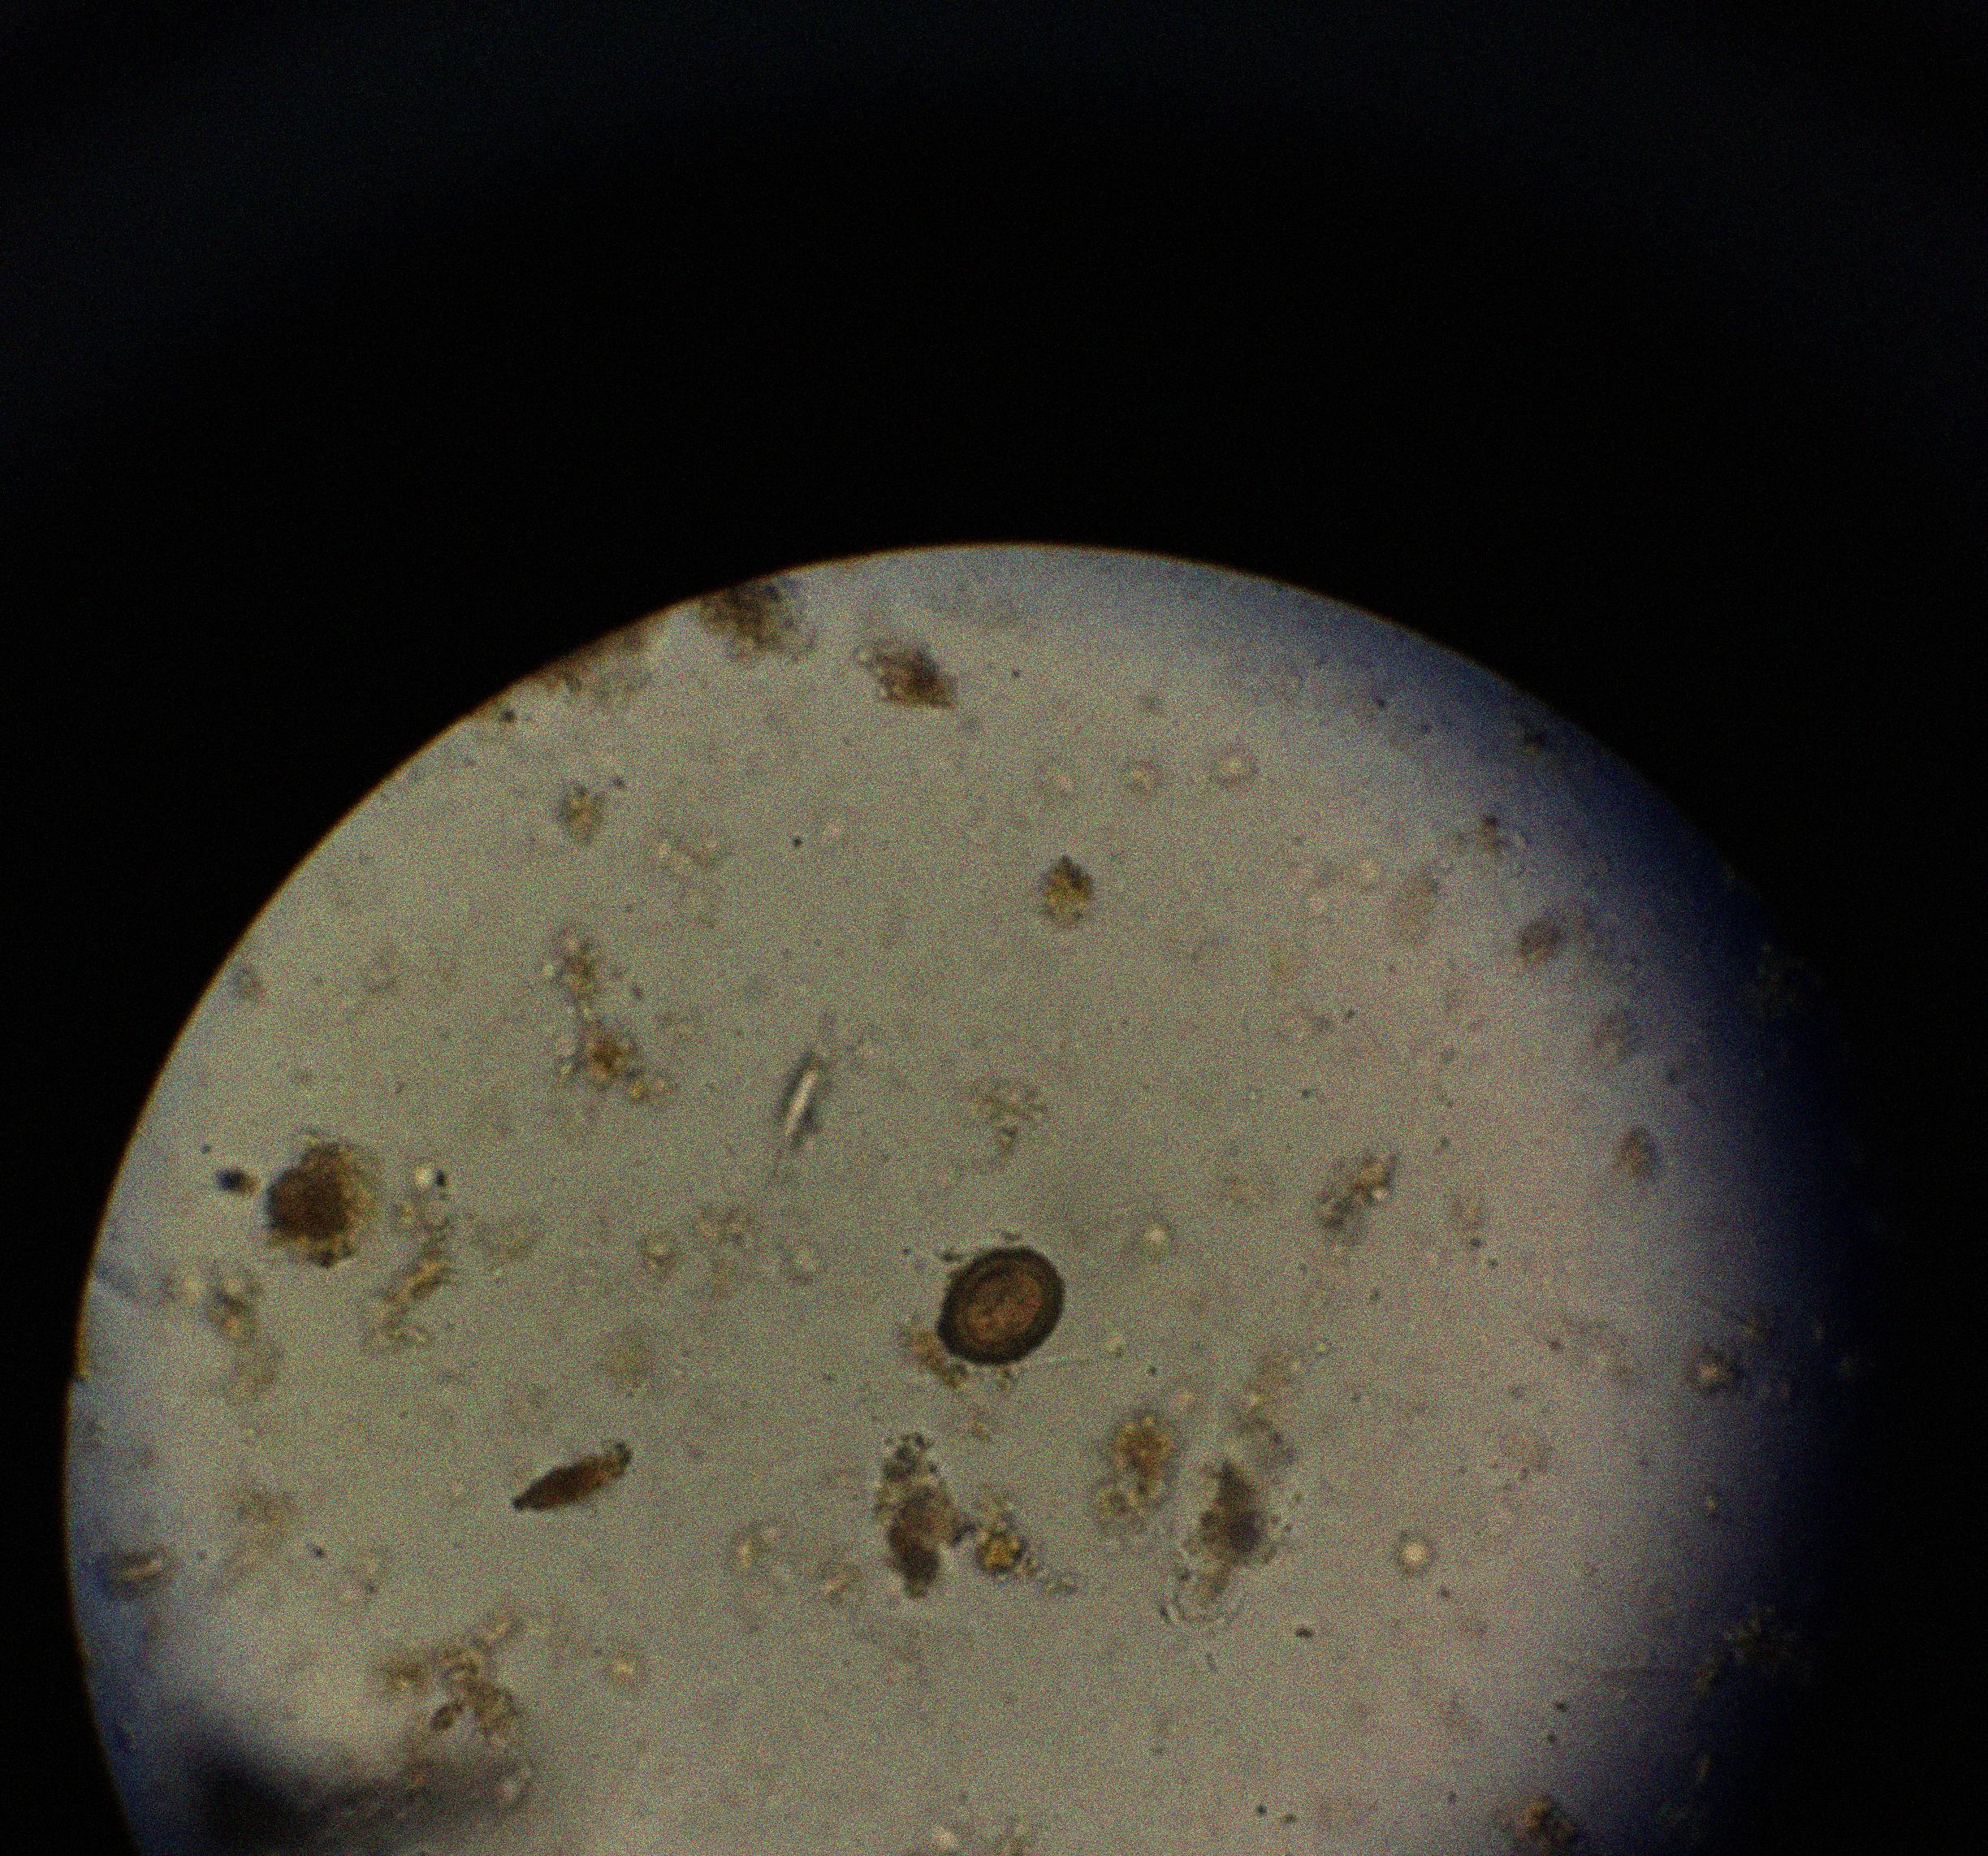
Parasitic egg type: Taenia spp. egg